Interaction volume radius: 5 \u00c5
Interaction volume height: 35 \u00c5
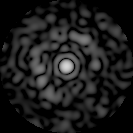
Disorder parameter: 0.8029